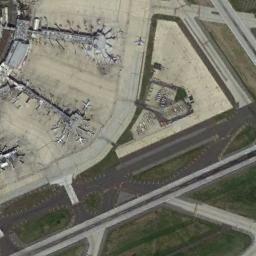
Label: airport